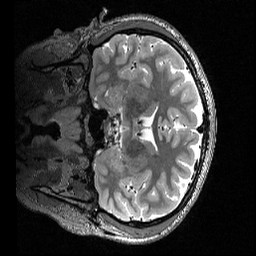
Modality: T2w
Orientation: coronal
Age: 20
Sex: female
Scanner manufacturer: siemens
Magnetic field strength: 3 T
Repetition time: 3.2 s
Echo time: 0.56 s